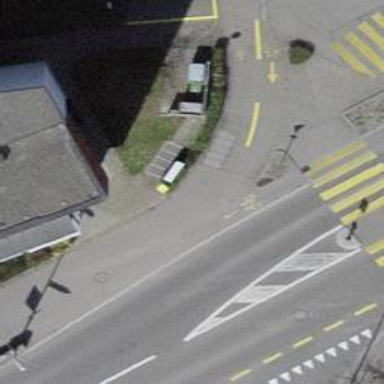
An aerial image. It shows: Post box is visible.